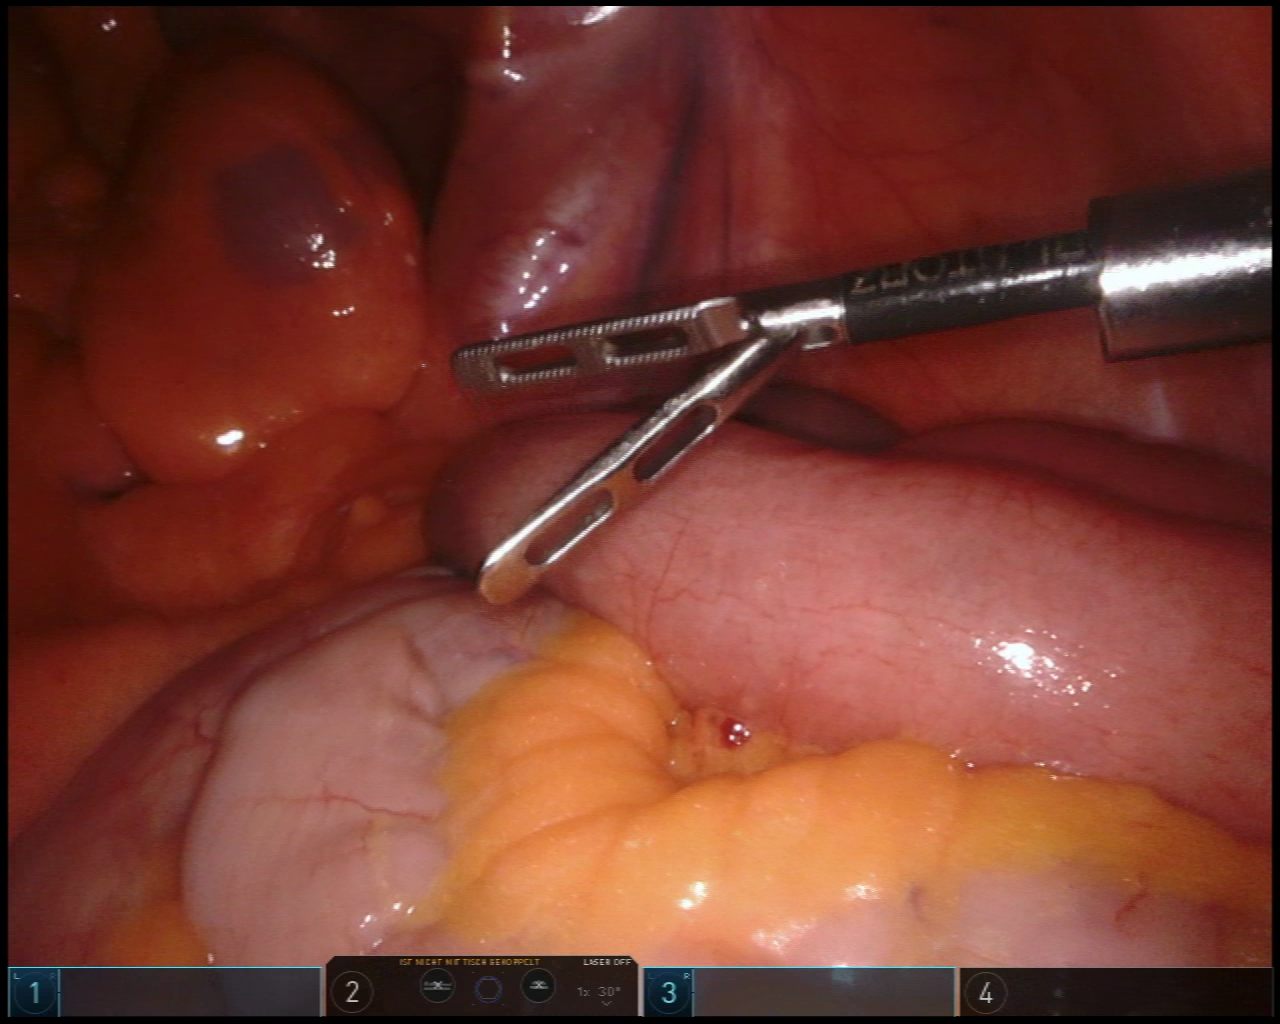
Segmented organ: small_intestine
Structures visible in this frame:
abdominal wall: yes
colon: yes
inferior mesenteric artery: no
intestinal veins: no
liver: no
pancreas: no
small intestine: yes
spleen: no
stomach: no
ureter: no
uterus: no
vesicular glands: no